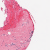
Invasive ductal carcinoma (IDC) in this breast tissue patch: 0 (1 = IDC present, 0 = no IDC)